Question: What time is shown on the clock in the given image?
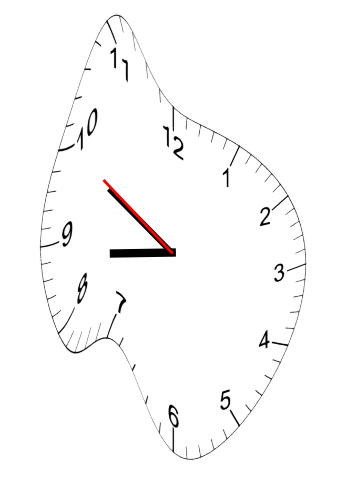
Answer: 08:49:50